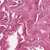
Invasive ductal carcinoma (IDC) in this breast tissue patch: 0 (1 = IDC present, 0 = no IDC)